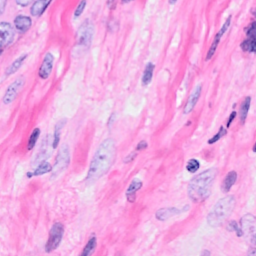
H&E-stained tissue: Breast